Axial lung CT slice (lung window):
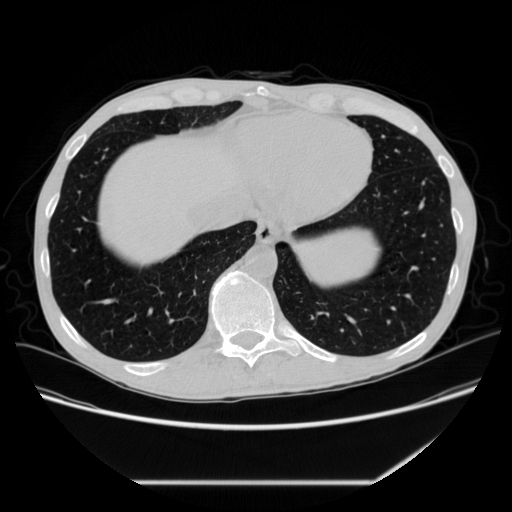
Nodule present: no